Question: Firstly sorry if this problem is posted already however i couldn't find it.
I have just started with python and coding in PyCharm.
Doing some exercises and can't understand why my recipe is not being formatted correctly.
As You see in picture I would like to format the outcome(float number) with '.2f' precision . it works with with some numbers but as I input 11 or 45, 99
The amount is not formatted with .2 accuracy. I'm newbie to this but so could You please show me the light or at least point where to find the candle? (solution)

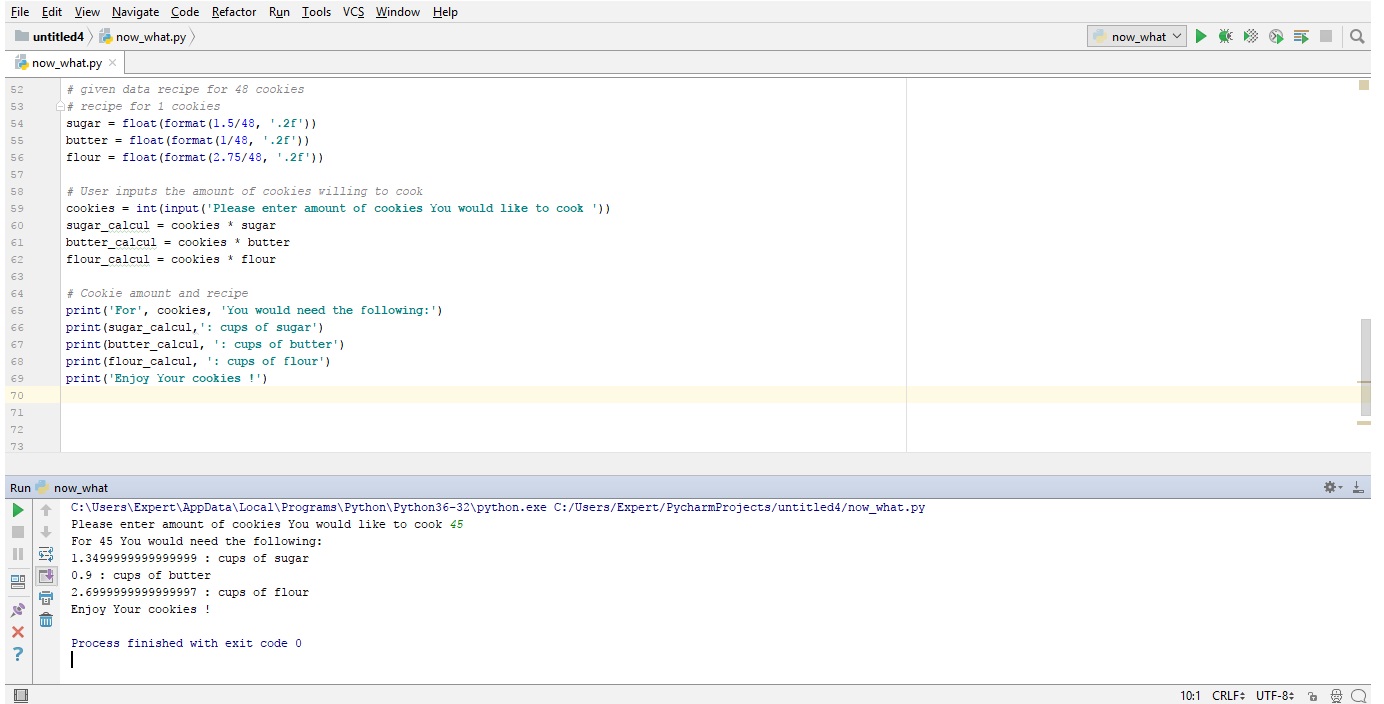
Answer: You have to call format after you have done the multiplication. In your code you only format the sugar, butter etc. values, but you should format the sugar_calcul etc. values for it to show properly
'''
print('For', cookies, 'You would need the following:')
print(format(sugar_calcul, '.2f'),': cups of sugar')
print(format(butter_calcul, '.2f'), ': cups of butter')
print(format(flour_calcul, '.2f'), ': cups of flour')
print('Enjoy Your cookies !')
'''